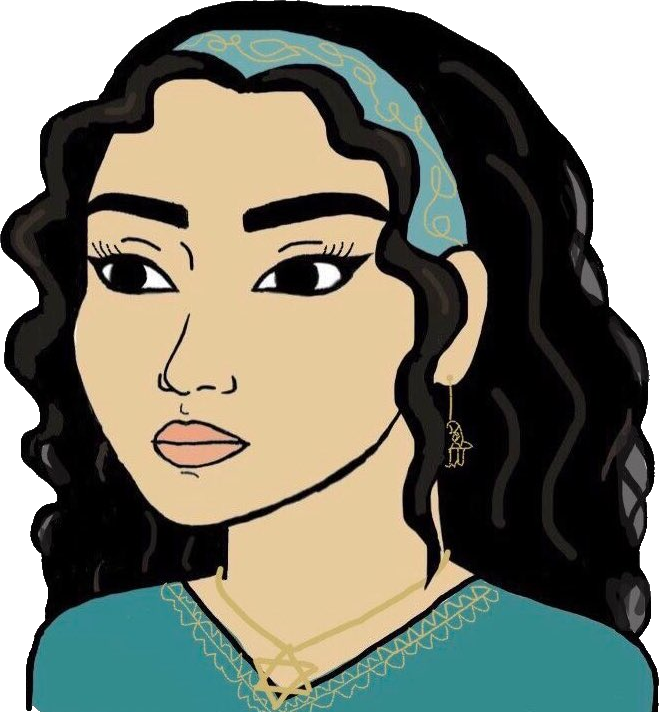
Label: 5_Doomer_Girl